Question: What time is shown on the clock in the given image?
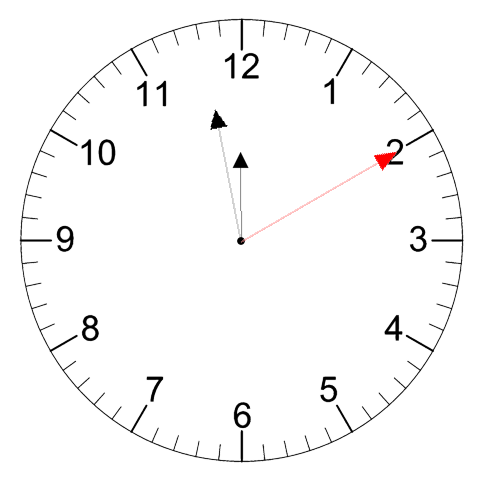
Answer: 11:58:10